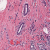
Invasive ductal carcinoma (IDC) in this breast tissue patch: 1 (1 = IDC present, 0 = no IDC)